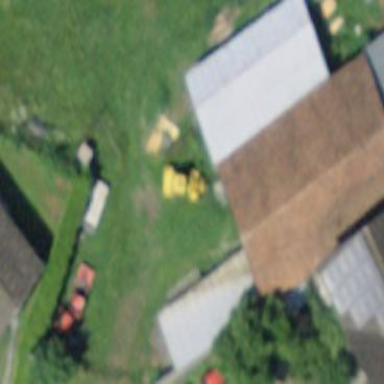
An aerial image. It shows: Stable.